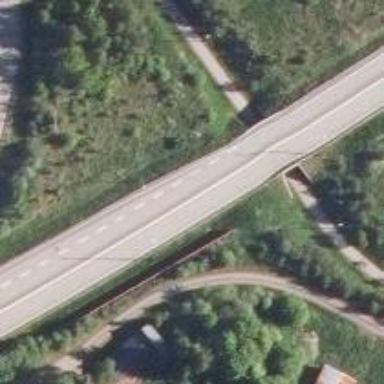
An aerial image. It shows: Trunk link highway.